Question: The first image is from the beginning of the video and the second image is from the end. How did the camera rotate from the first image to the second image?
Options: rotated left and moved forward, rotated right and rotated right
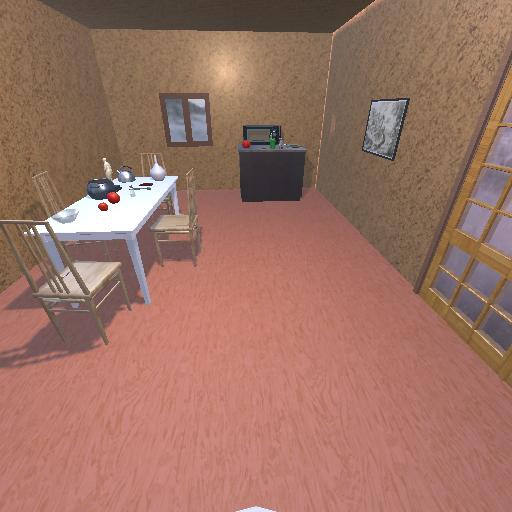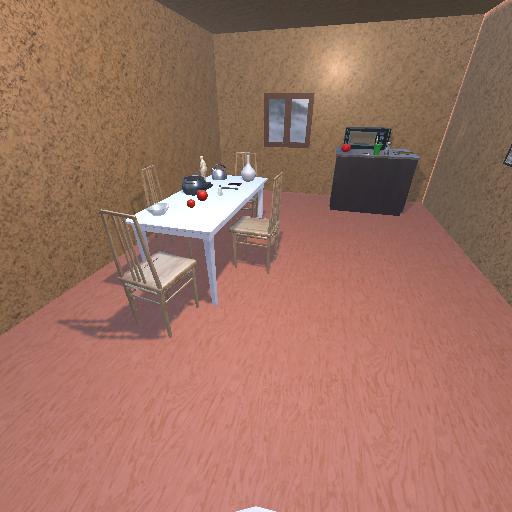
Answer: rotated left and moved forward